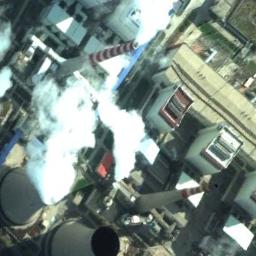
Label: thermal_power_station